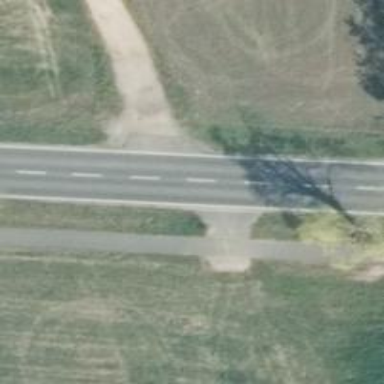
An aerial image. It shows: Asphalt road classified as primary highway.